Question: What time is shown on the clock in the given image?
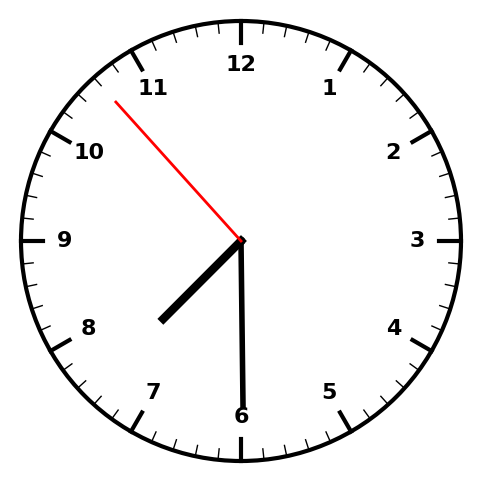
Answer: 07:29:53